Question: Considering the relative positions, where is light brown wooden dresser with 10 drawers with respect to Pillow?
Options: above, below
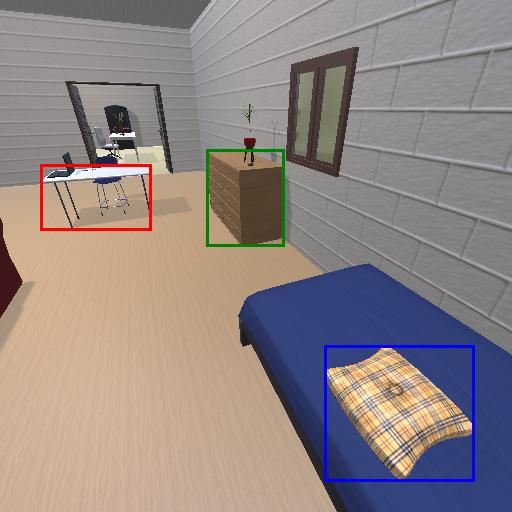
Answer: above